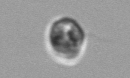
Label: Dinophyceae